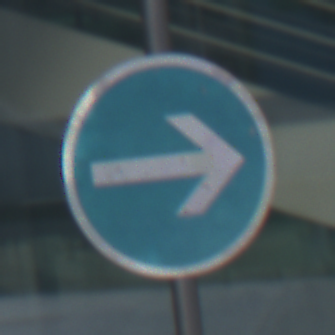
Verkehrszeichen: VorgeschriebeneFahrtrichtungHierRechts
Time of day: MorningAfternoon
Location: Outdoor (Urban)
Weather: PartlyCloudy
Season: NotSpecified
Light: Natural